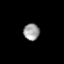
Tissue: prostate
Cell type: T cells
Senescence score: 0.3621
Nuclear area (px): 261
Mean DAPI intensity: 157.115